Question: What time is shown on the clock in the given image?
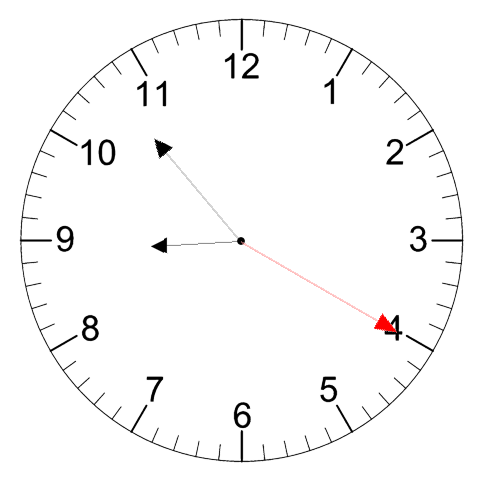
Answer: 08:53:20